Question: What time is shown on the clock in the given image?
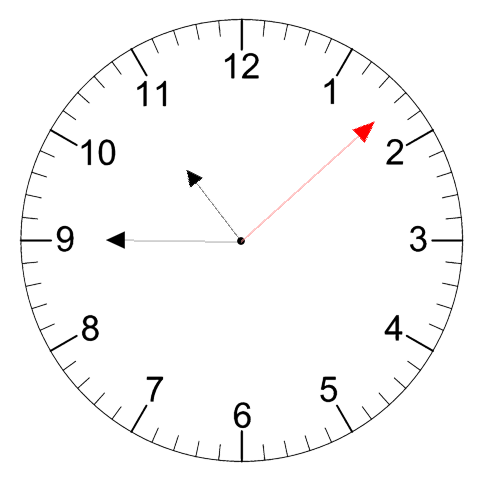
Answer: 10:45:08